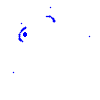
Particle: pion